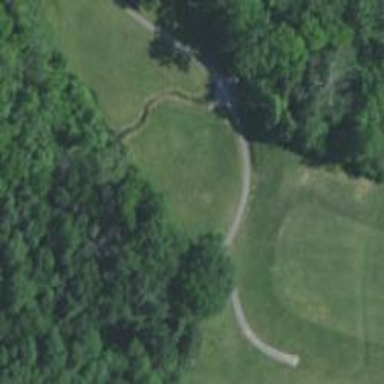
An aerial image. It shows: Footway that doubles as golf path.